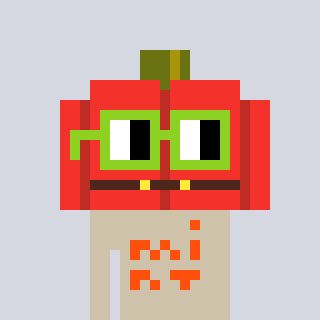
a pixel art character with square light green glasses, a pumpkin-shaped head and a bege-colored body on a cool background